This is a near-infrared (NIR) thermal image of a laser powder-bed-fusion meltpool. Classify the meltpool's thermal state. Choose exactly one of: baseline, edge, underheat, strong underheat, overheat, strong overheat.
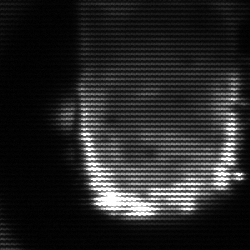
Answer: baseline